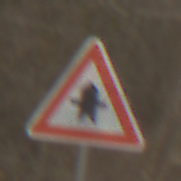
Verkehrszeichen: Vorfahrt
Umgebung: Outdoor, Nature
Tageszeit: MorningAfternoon
Wetter: PartlyCloudy
Licht: Natural
Jahreszeit: Winter
Kontrast: MediumContrast